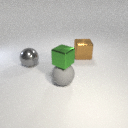
small green metal cube above large gray rubber sphere